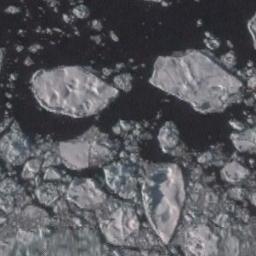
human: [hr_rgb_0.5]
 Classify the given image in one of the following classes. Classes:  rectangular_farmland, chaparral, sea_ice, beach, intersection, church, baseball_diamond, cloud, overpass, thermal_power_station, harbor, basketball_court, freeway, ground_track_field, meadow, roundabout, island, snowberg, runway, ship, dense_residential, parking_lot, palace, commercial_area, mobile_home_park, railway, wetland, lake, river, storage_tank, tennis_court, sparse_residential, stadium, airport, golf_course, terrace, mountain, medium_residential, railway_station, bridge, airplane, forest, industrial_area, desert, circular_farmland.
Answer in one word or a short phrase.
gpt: sea_ice